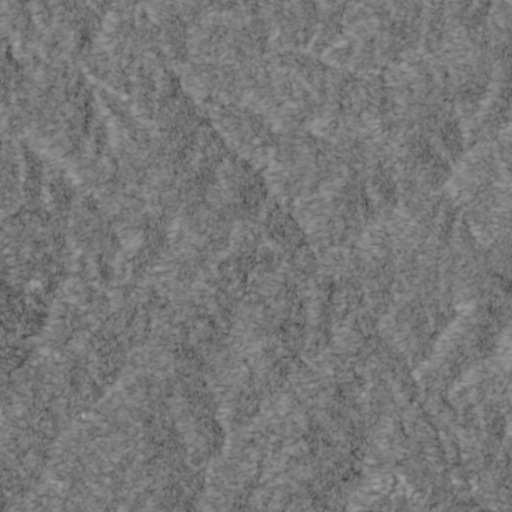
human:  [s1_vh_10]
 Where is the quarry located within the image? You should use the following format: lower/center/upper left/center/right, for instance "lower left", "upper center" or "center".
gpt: The quarry is located in the lower left of the image.
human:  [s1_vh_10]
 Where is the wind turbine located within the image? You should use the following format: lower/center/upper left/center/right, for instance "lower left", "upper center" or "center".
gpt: The wind turbine is located in the center right of the image.
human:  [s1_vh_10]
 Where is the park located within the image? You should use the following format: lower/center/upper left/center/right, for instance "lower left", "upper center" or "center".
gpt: There is no park in the image.

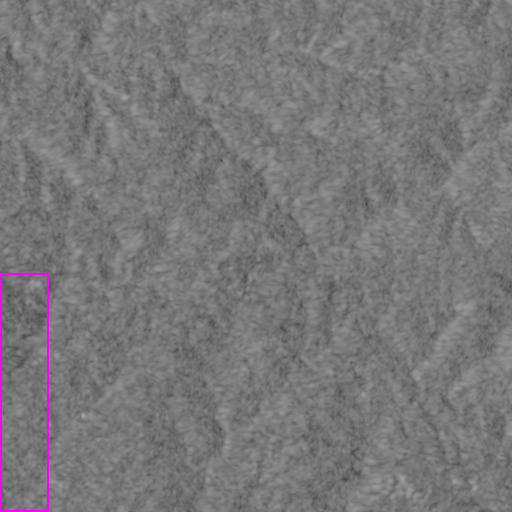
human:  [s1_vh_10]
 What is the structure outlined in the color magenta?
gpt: The structure outlined in magenta is a quarry.
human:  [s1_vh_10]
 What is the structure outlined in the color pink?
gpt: There is no pink outline.